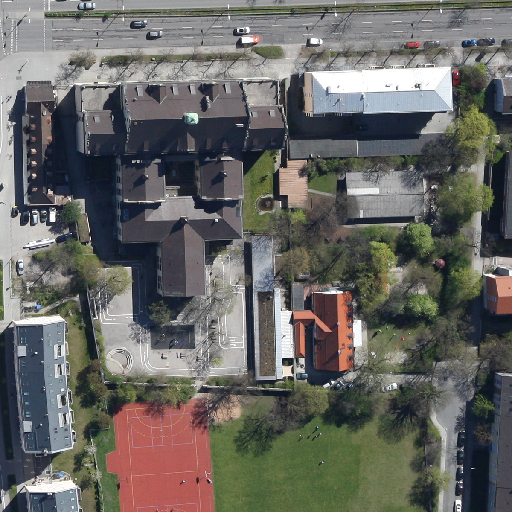
Referring expression: car driving on the road